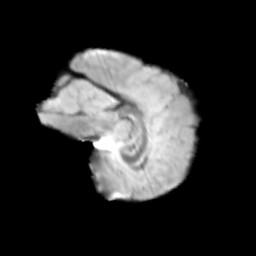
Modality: T2w
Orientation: sagittal
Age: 12
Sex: male
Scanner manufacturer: siemens
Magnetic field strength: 3 T
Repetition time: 3.8 s
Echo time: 0.07 s